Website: bh-photo
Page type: billing-address
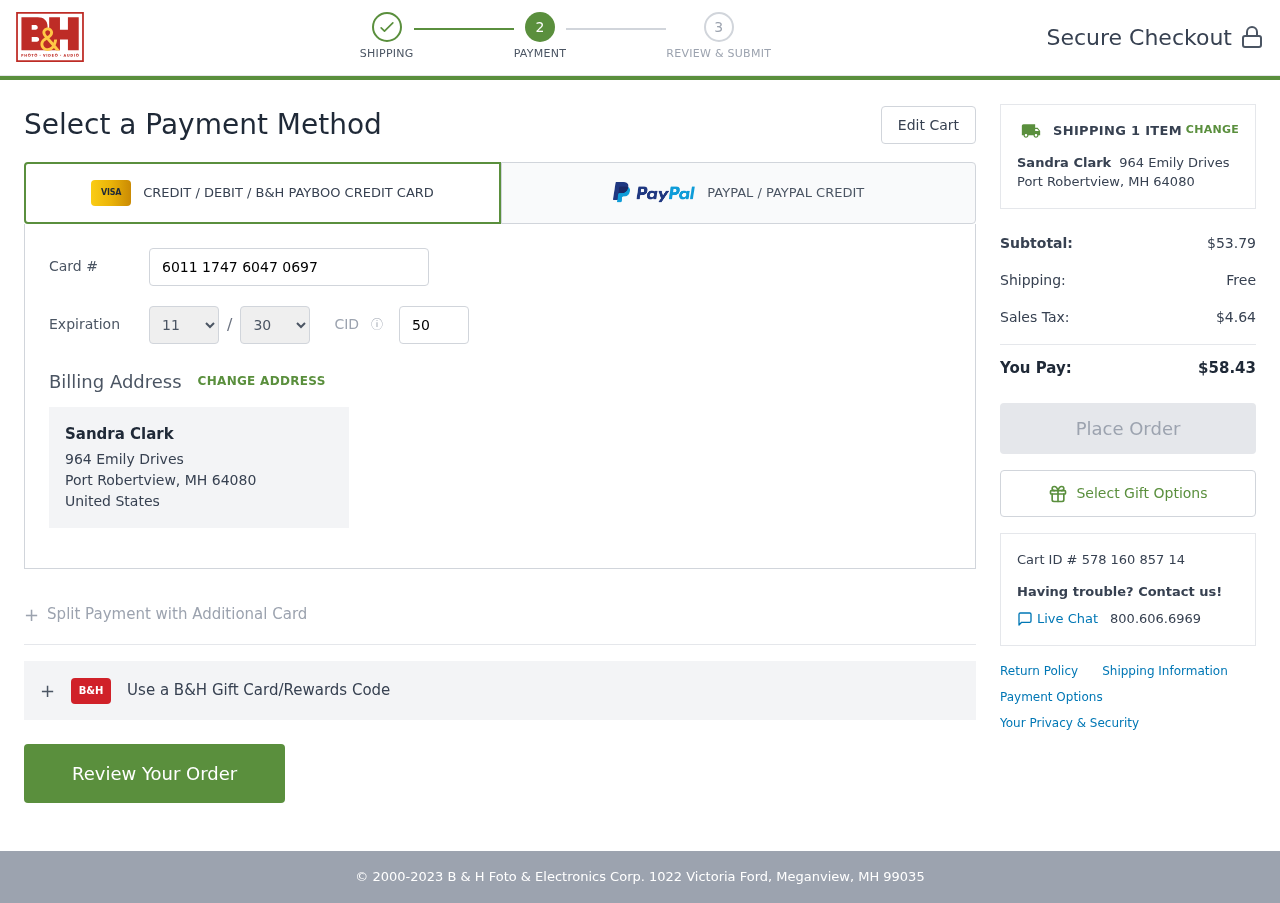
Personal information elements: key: PII_CARD_CVV
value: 503
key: PII_CARD_EXPIRY_MONTH
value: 11
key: PII_CARD_EXPIRY_YEAR
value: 30
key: PII_CARD_NUMBER
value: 6011 1747 6047 0697
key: PII_CITY_STATE_ZIP
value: Port Robertview, MH 64080
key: PII_COUNTRY
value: United States
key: PII_FULLNAME
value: Sandra Clark
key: PII_STREET
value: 964 Emily Drives
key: PII_FULLNAME2
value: Sandra Clark
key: PII_CITY
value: Port Robertview
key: PII_STATE
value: MH
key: PII_STATE_ABBR
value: MH
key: PII_POSTCODE
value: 64080
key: PII_POSTCODE_FULL
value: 64080
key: PII_CITY_STATE
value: Port Robertview, MH
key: PII_POSTCODE_NUMERIC
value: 64080
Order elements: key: ORDER_NUM_ITEMS
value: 1
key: ORDER_SUBTOTAL
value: $53.79
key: ORDER_SHIPPING_COST
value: Free
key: ORDER_TAX
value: $4.64
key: ORDER_TOTAL
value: $58.43
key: ORDER_ID
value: Cart ID # 578 160 857 14